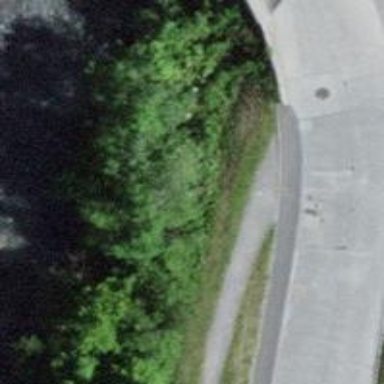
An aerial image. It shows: Gravel path.